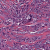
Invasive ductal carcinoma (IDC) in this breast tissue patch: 1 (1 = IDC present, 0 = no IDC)